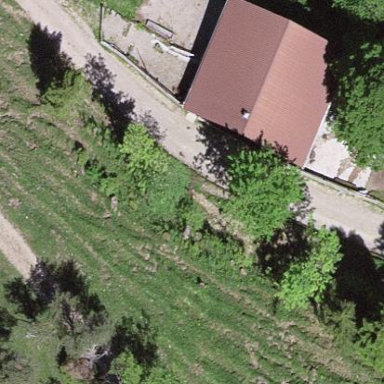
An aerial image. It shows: Farmyard area.